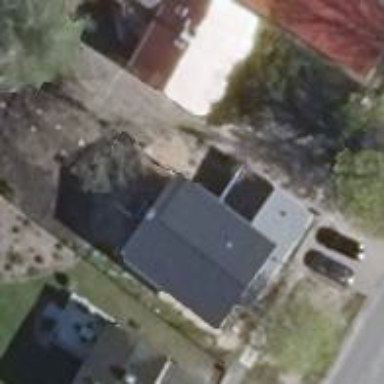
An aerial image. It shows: Dark grey flat-roofed house.